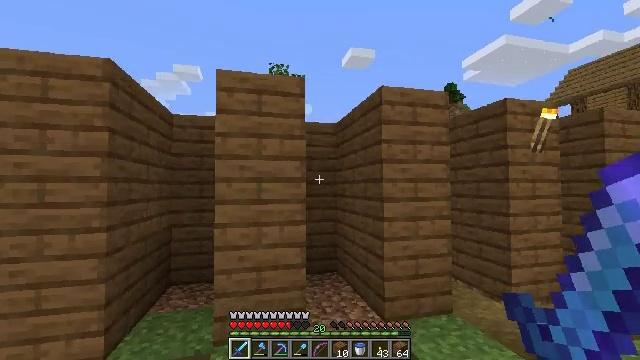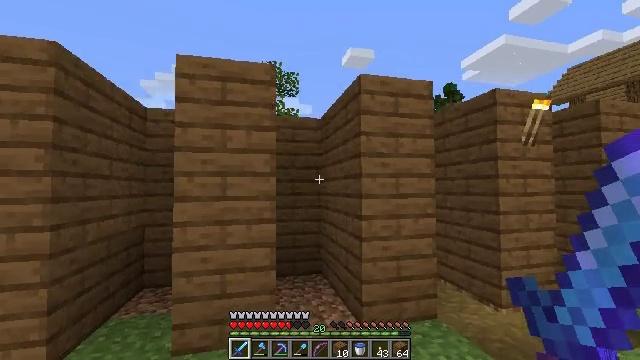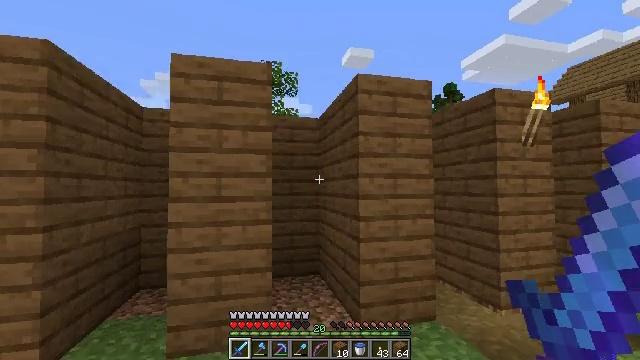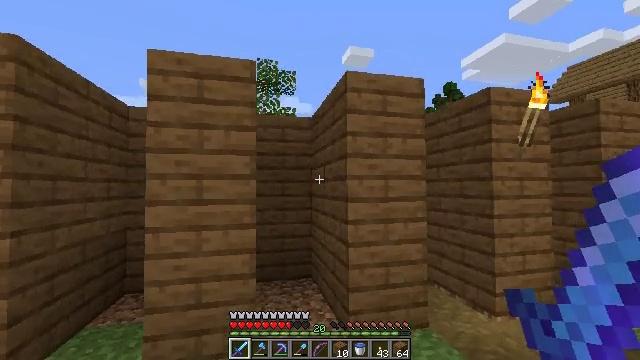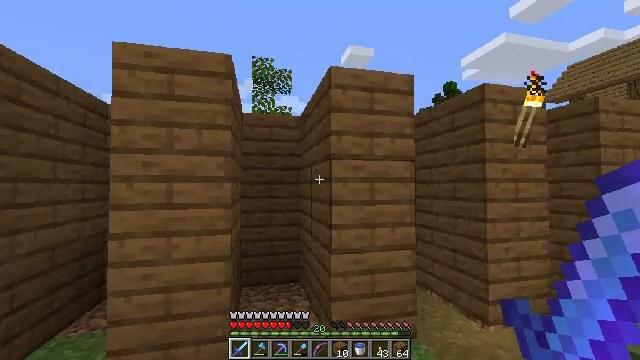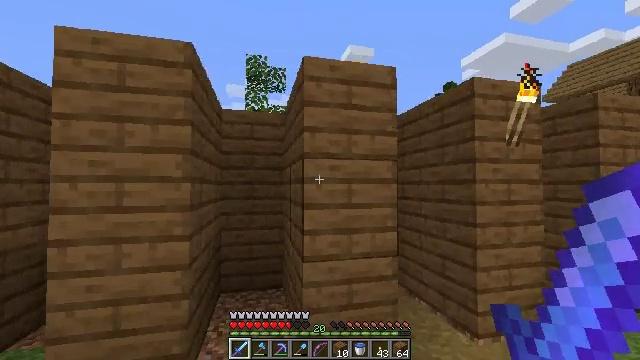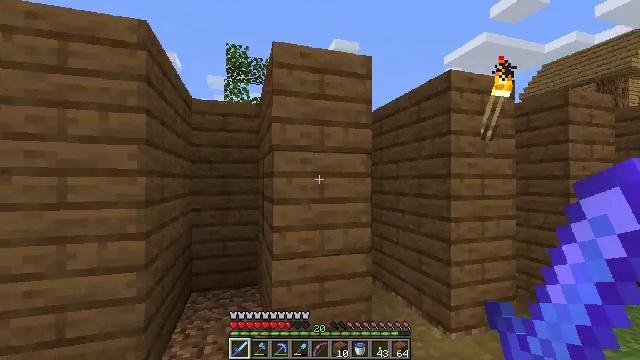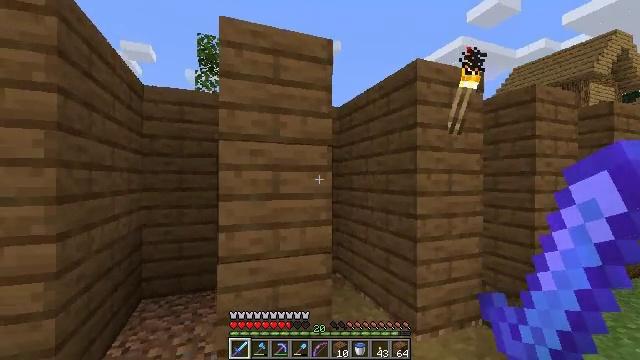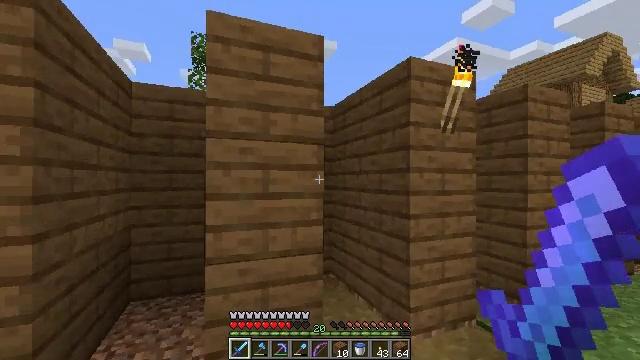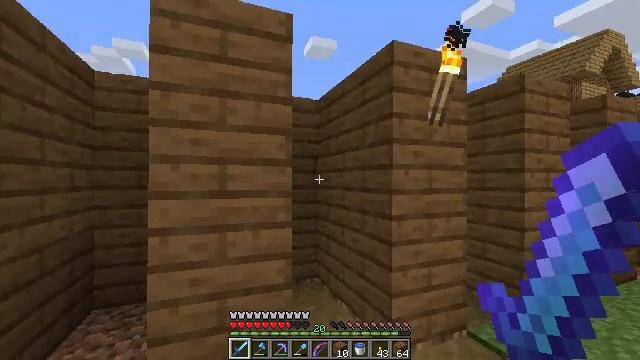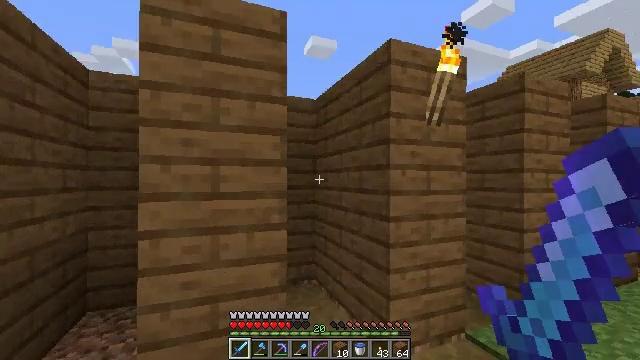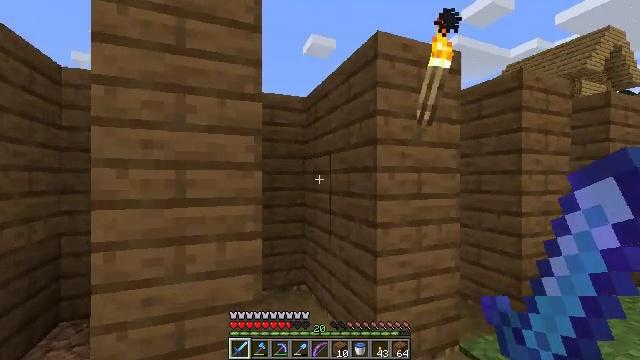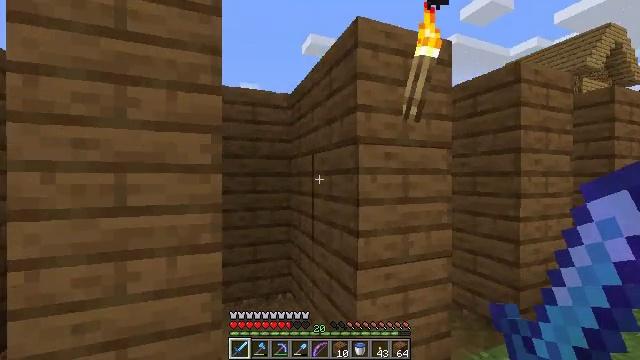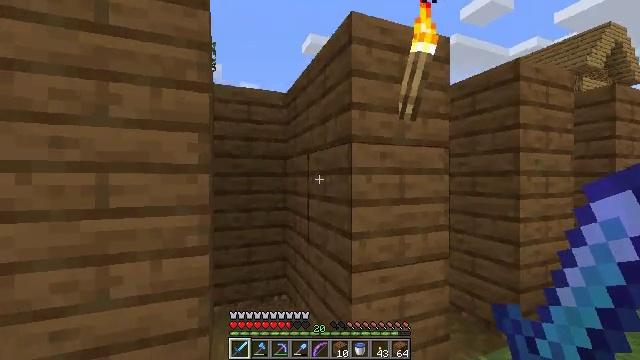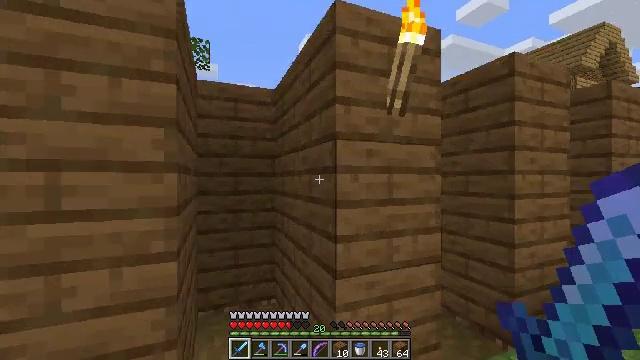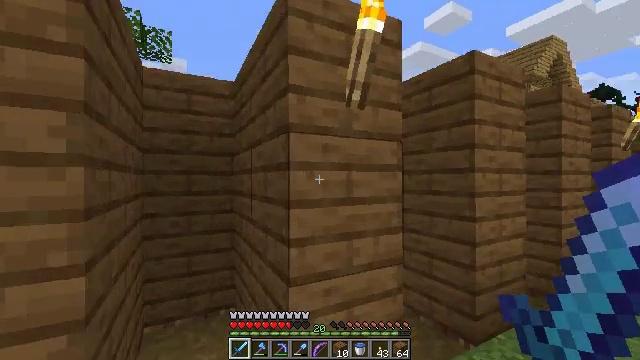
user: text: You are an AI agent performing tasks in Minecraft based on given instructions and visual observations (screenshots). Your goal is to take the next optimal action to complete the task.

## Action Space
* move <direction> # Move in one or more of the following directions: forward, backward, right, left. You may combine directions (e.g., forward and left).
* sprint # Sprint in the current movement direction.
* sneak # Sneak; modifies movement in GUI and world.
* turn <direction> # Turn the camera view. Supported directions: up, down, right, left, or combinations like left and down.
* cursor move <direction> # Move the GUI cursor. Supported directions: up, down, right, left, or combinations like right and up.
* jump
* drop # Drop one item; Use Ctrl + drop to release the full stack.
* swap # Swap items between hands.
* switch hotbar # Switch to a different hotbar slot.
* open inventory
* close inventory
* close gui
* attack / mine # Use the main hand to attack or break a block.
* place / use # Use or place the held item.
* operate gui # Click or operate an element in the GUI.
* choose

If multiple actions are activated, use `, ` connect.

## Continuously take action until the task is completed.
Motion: motion action
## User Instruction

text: Craft a spruce trapdoor.
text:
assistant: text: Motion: move forward and move right
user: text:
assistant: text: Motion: move forward and move right
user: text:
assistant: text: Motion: move forward and move right
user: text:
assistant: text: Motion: move forward and move right
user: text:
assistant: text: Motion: move forward and move right
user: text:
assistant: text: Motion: move forward and move right, turn right and down
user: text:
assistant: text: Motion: move forward and move right, turn right
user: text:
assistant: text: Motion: move forward and move right
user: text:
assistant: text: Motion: move forward and move right
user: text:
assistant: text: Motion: move forward and move right
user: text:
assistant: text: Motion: move forward and move right
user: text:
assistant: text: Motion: move forward and move right
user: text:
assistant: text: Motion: move forward and move right
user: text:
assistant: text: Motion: move forward and move right
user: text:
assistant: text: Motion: move forward and move right, turn right
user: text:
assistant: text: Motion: move forward and move right, turn right
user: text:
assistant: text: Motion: move forward and move right, turn right
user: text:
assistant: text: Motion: move forward and move right, turn right
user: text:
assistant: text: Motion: move forward and move right
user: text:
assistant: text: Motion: move forward and move right
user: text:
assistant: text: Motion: move forward and move right
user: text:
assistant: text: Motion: move forward and move right
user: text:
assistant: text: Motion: move forward and move right, turn right
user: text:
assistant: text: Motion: move forward and move right, turn right
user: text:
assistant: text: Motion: move forward and move right
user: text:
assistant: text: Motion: move forward and move right
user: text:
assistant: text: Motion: move forward and move right
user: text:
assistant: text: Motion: move forward and move right
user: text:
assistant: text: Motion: move forward and move right
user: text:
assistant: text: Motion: move forward and move right